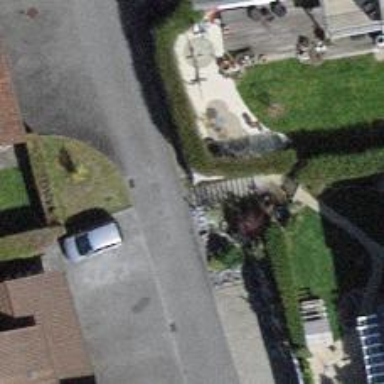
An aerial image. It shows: Hedge acting as barrier.